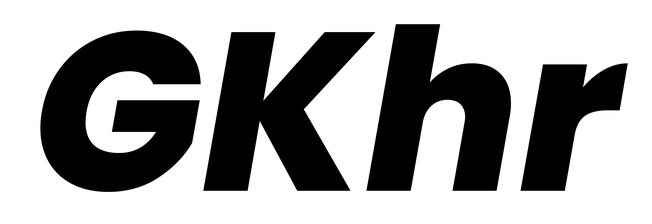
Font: Poppins-ExtraBoldItalic